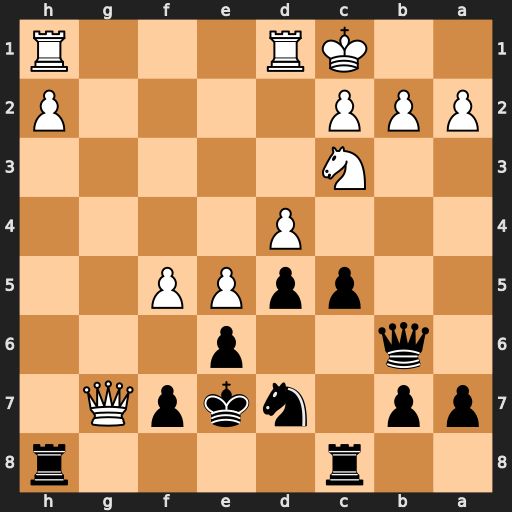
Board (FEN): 2r4r/pp1nkpQ1/1q2p3/2ppPP2/3P4/2N5/PPP4P/2KR3R
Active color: b
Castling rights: -
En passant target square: -
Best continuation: Rcg8 f6+ Ke8 Rdg1 Rxg7 fxg7 Rg8